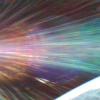
Label: sunburn